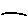
Label: line